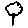
Label: tree